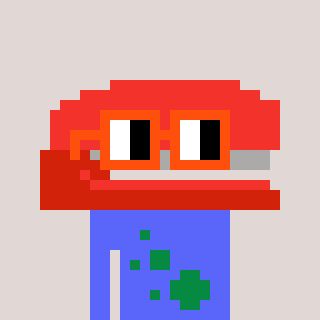
a pixel art character with square orange glasses, a stapler-shaped head and a purple-colored body on a warm background